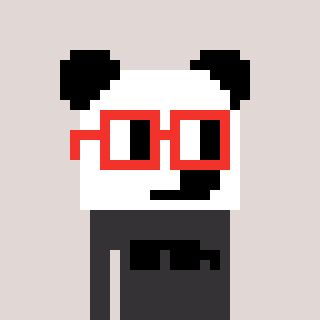
a pixel art character with square red glasses, a panda-shaped head and a grayscale-colored body on a warm background